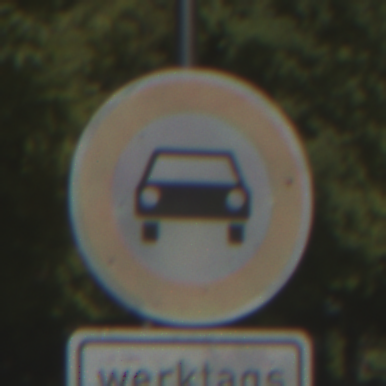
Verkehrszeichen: VerbotKraftwagen
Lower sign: ZeitangabenMitBeschraenkungAufWochentage7
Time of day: Midday
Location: Outdoor (RoadRail)
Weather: Clear
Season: NotSpecified
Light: Natural